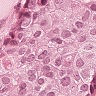
Metastatic tissue present: yes